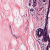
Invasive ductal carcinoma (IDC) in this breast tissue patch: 0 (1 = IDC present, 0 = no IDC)